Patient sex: M
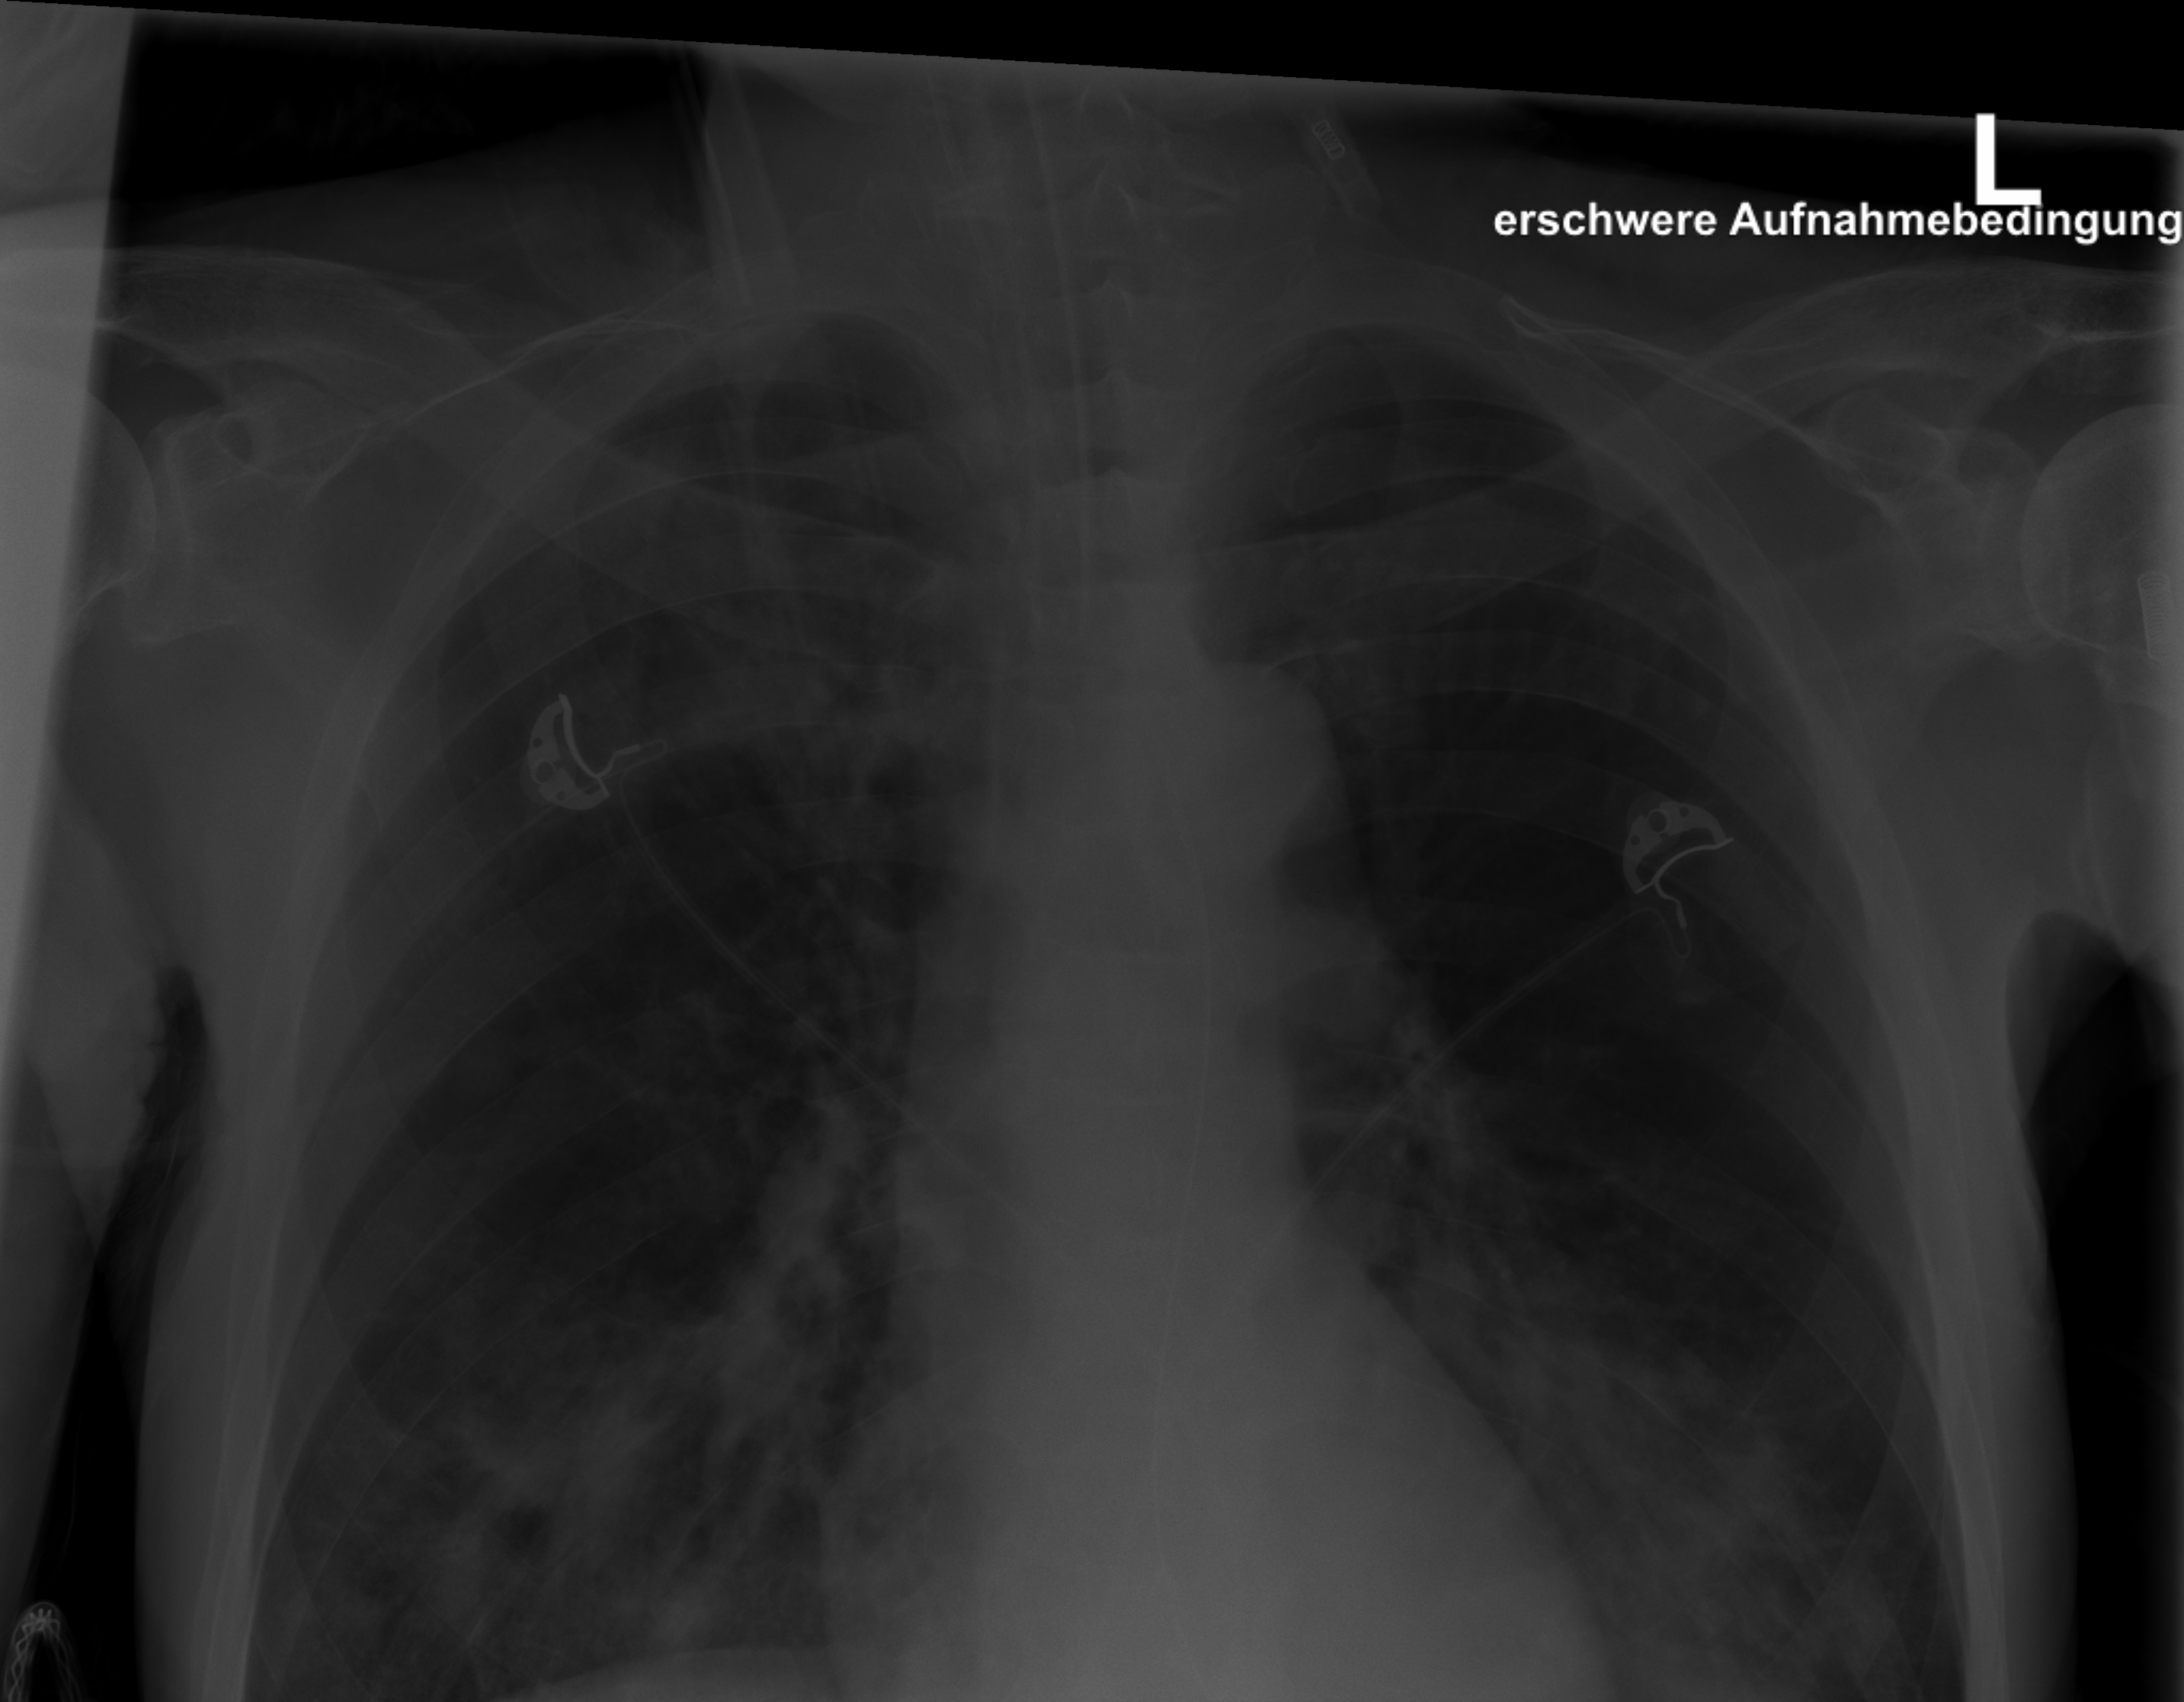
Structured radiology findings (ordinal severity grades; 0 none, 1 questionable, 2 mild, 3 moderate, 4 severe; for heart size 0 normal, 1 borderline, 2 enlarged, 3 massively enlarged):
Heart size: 1
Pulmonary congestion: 1
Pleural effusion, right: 0
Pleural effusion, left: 0
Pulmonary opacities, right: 3
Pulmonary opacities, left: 3
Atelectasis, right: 2
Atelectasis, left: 2